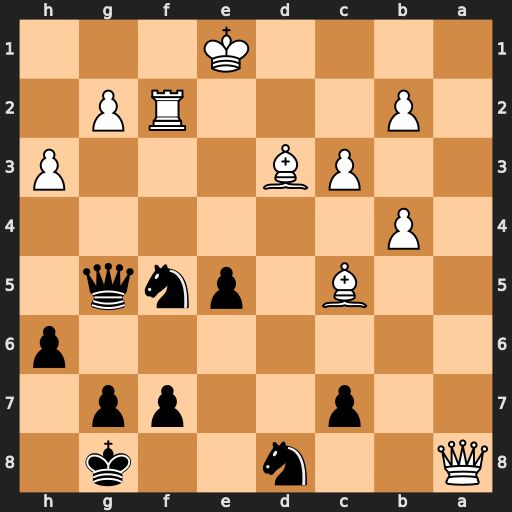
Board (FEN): Q2n2k1/2p2pp1/7p/2B1pnq1/1P6/2PB3P/1P3RP1/4K3
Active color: b
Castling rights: -
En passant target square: -
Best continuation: Qc1+ Ke2 Ng3+ Kf3 Qf4#